Question: Thanks for reading, Just had a issue regarding WooCommerce, I want to add a short description checkout page of below billing field.
How to add short description in WooCommerce checkout page of below billing field?
I tried add function, custom code but failed with error.
'''
add_filter( 'woocommerce_get_item_data', 'wc_checkout_description_so_27900033', 10, 2 );
function wc_checkout_description_so_27900033( $other_data, $cart_item )
{
$post_data = get_post( $cart_item['product_id'] );
$other_data[] = array( 'name' => 'description', 'value' => $post_data->post_excerpt );
return $other_data;
}
'''
I was used this code but it is showing inner product info table.

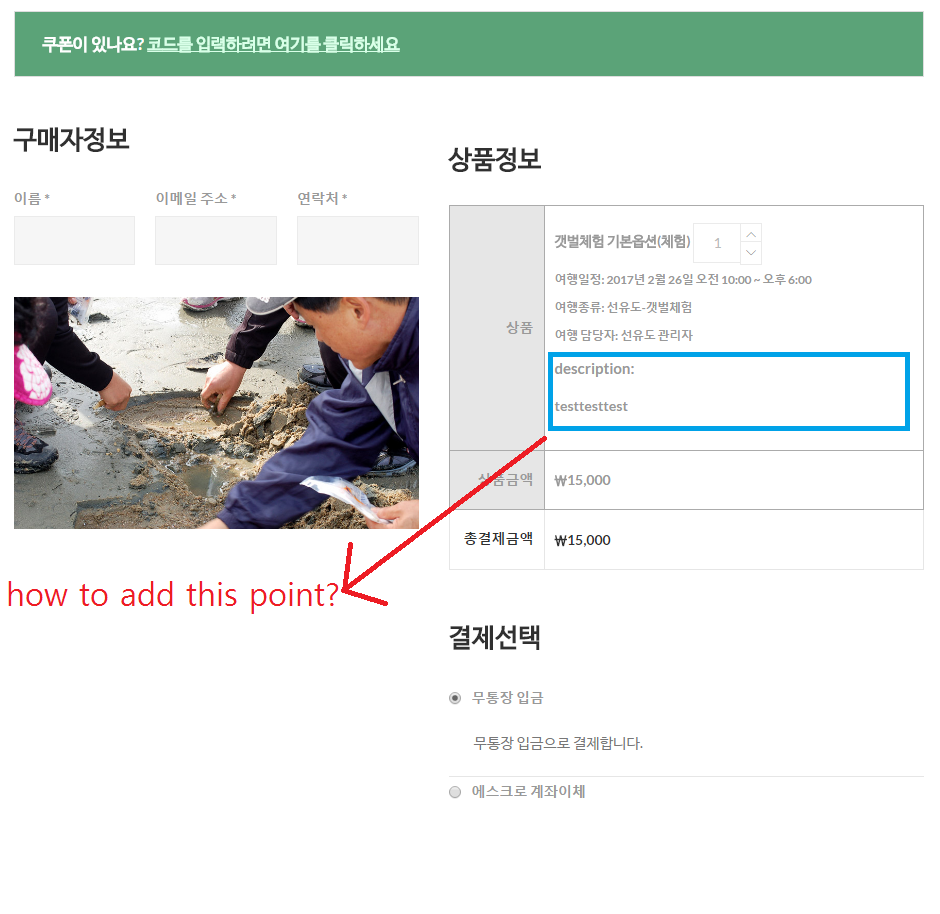
Answer: There's no real reason to call 'get_post()'. The '$product' object is stored in the '$cart_item' array and the '$post' object is stored inside the '$product'. This gets the product's excerpt (aka the short description) to show up in the cart and in the checkout. Now, it isn't likely the make the description show up on the order received page, or in the my account area, or in emails, etc since the only place that the 'woocommerce_get_item_data' filter appears is in the cart class.
One thing to take note of, WooCommerce 2.7 is a major rewrite of WooCommerce and '$_product->post->post_excerpt' will result in PHP notices about directly accessing product properties. So I've suggested both the 2.6 and 2.7 compatible approaches.
'''
add_filter( 'woocommerce_get_item_data', 'wc_checkout_description_so_27900033', 10, 2 );
function wc_checkout_description_so_27900033( $other_data, $cart_item )
{
$_product = $cart_item['data'];
// Use this for WC2.7
//$other_data[] = array( 'name' => 'description', 'value' => $_product->get_short_description() );
// Use this for WC2.6
$other_data[] = array( 'name' => 'description', 'value' => $_product->post->post_excerpt );
return $other_data;
}
'''